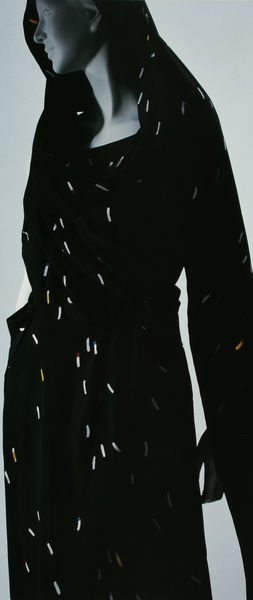
Titel: Abendkleid
Künstler: Elsa Schiaparelli
Standort: Kyoto (Japan)
Institution: Kyoto Costume Institute
Schlagwörter: frau, kleid, schwarz, schleier, mode, kostüm, mantel, büste, striche, glitzer, puppe, pupe